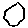
Label: hexagon